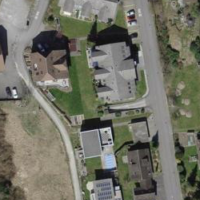
EUNIS habitat code: 54
Species observed at this site:
Lamium galeobdolon